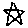
Label: star